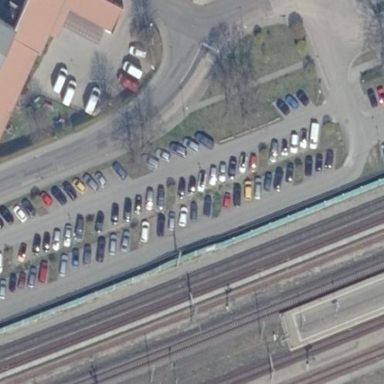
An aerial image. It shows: Parking area with surface dedicated for park and ride.